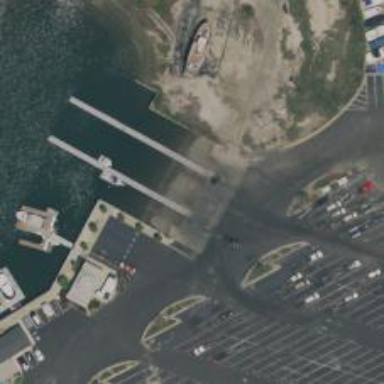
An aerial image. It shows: Slipway on leisure land.